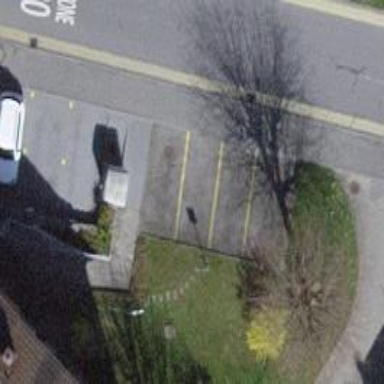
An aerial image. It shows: Parking available on the street side.